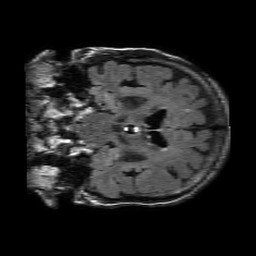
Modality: FLAIR
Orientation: coronal
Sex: female
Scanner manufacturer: philips
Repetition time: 11 s
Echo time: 0.125 s